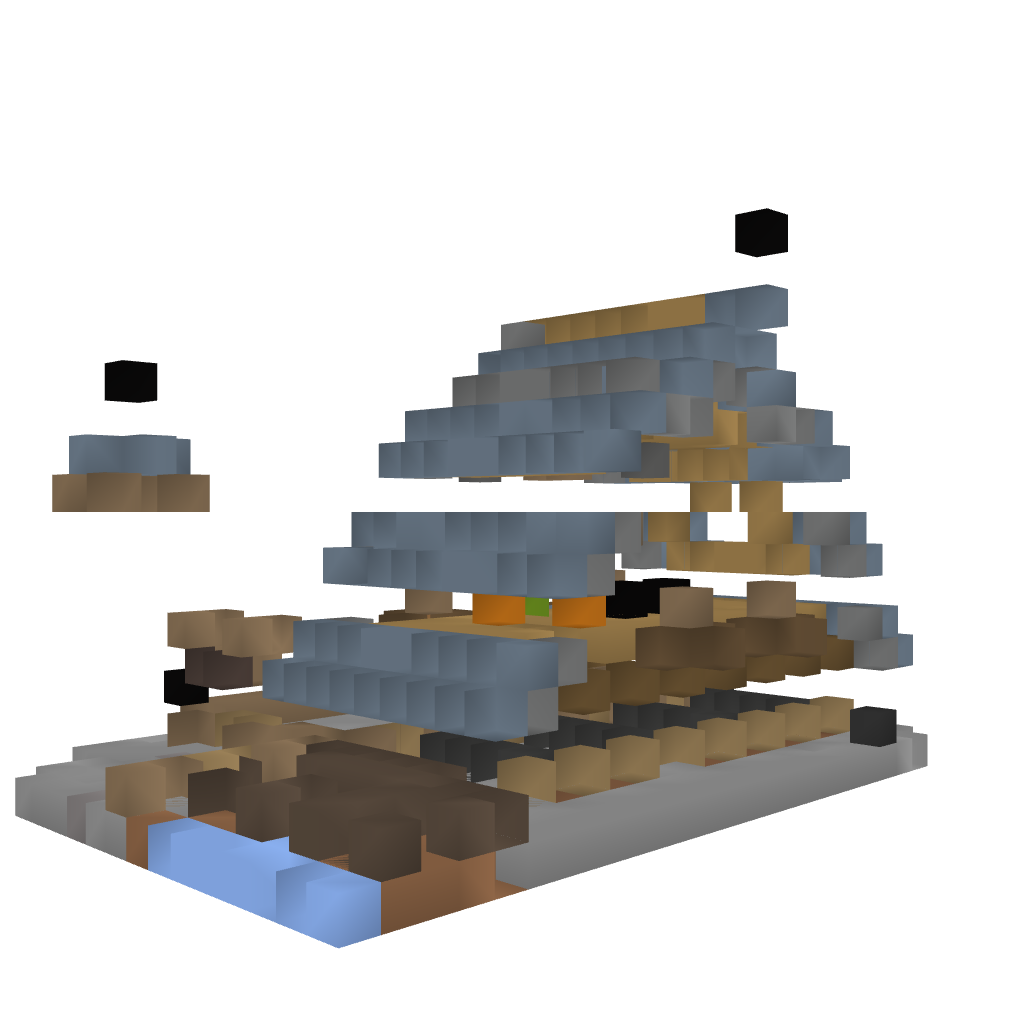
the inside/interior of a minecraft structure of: Barn with Water Tower